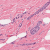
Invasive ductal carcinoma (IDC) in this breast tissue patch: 0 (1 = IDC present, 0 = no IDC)